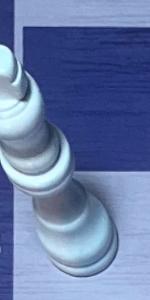
Label: King_White